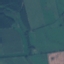
Land use / land cover: Pasture